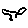
Label: bird